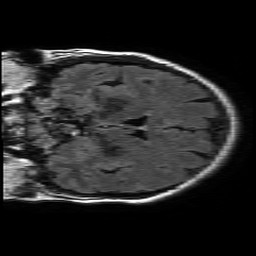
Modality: FLAIR
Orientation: coronal
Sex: female
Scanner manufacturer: philips
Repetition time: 11 s
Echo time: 0.125 s